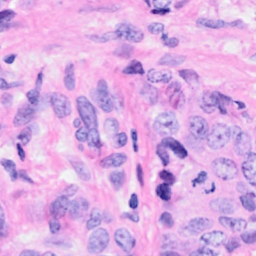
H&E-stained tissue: Breast